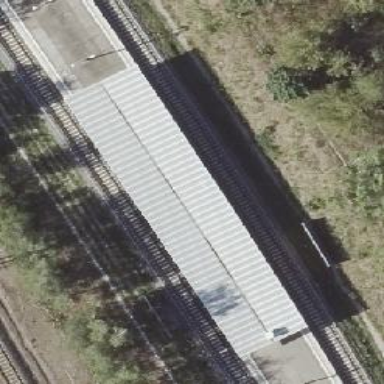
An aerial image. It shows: Public transport shelter.